Aerial crown-view tile of a tropical tree (Barro Colorado Island, Panama), acquired 20240918:
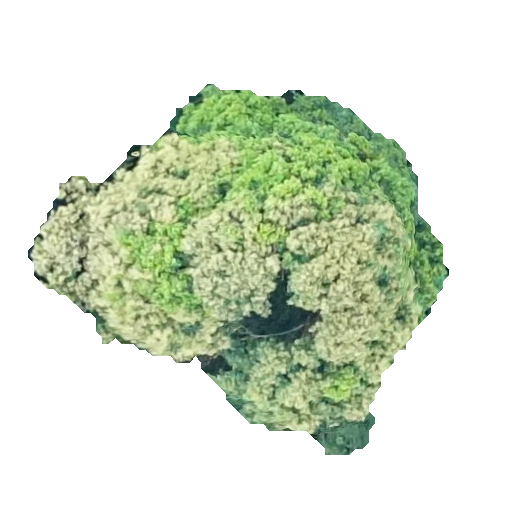
Species: Prioria copaifera
GBIF accepted scientific name: Prioria copaifera
Crown area: 148.889 m²